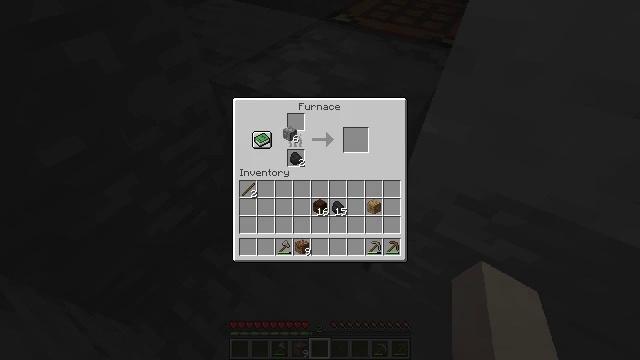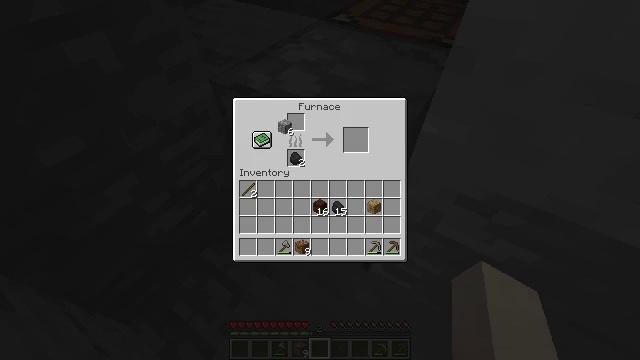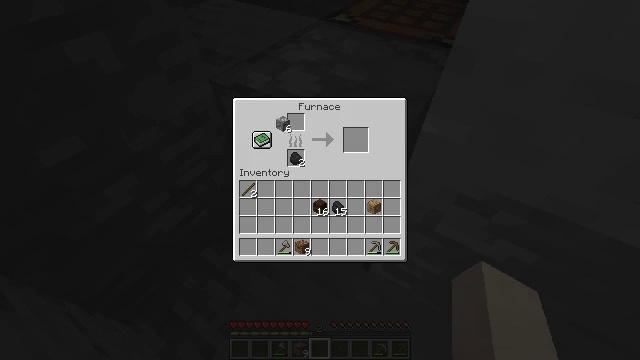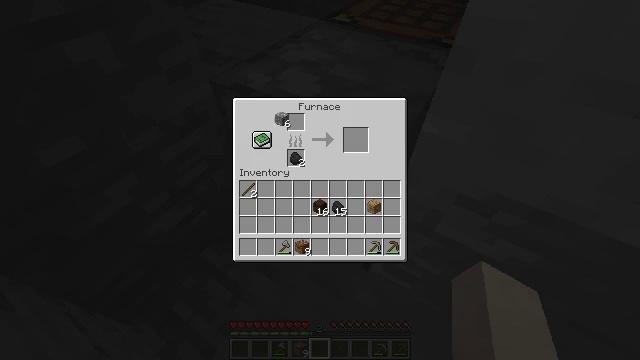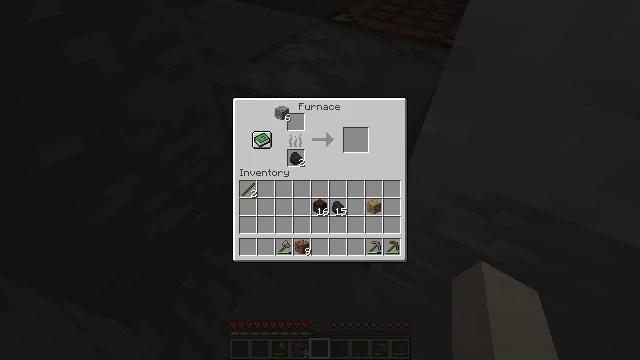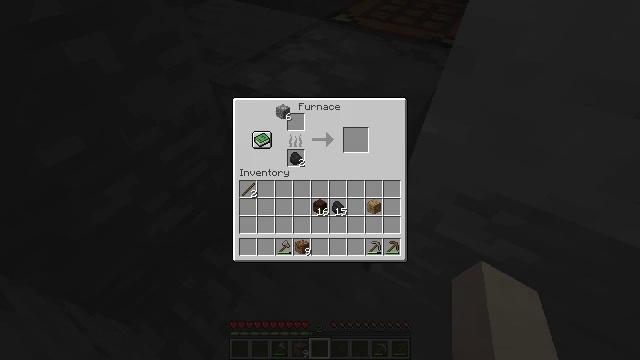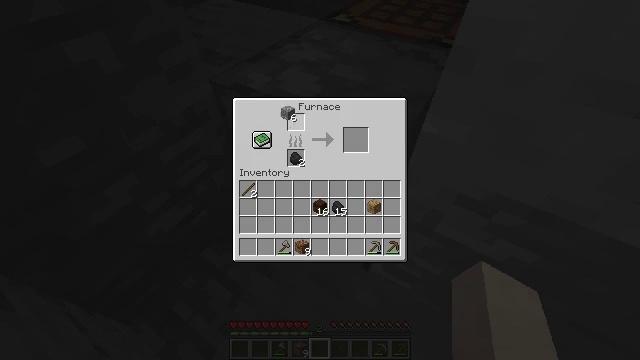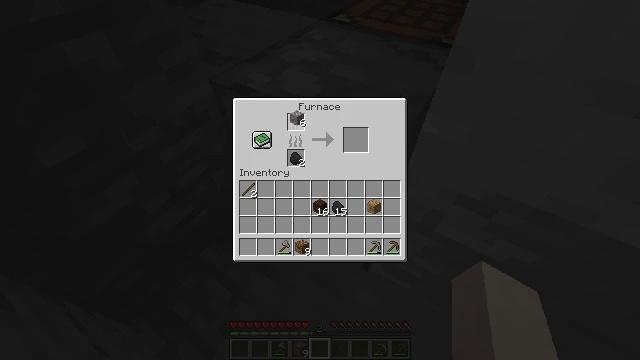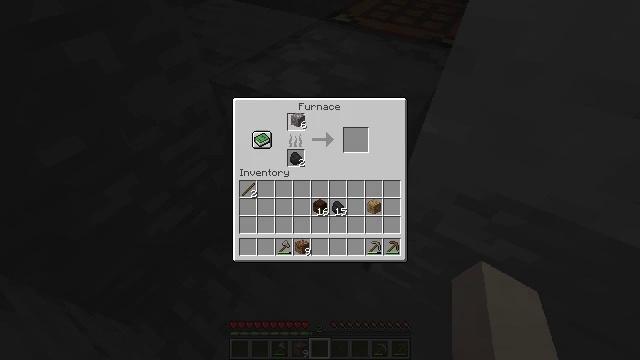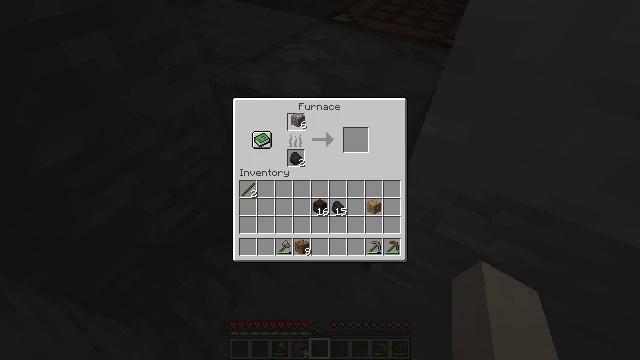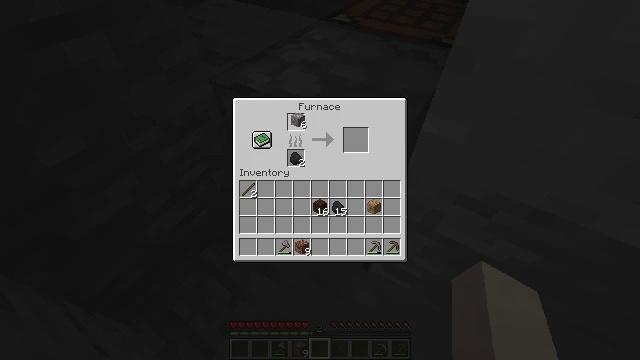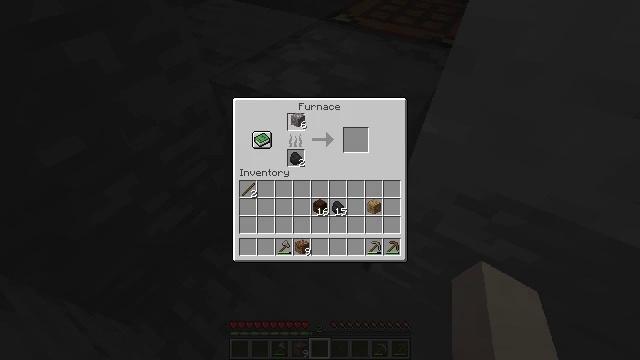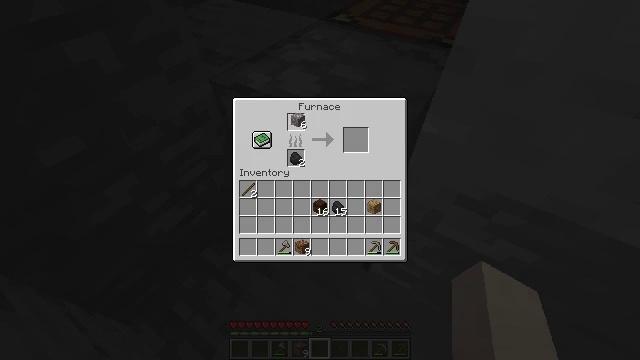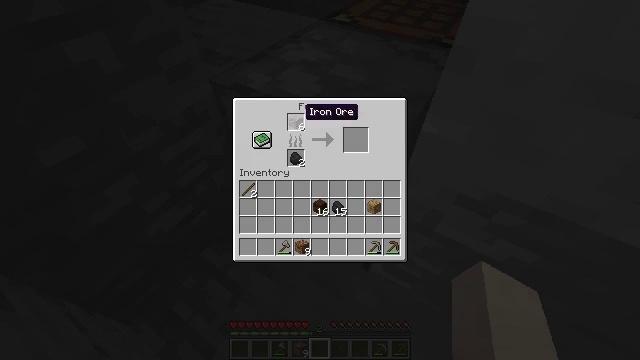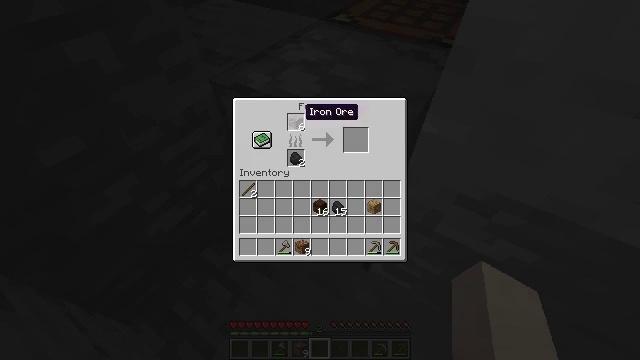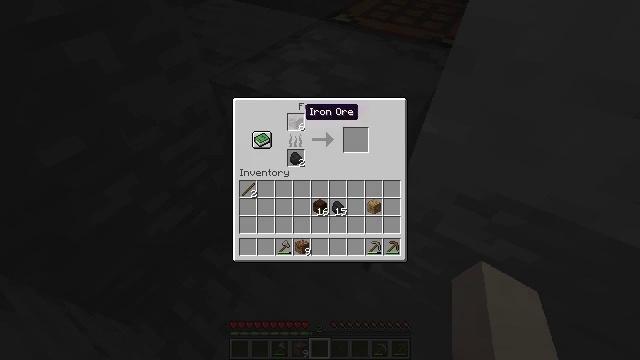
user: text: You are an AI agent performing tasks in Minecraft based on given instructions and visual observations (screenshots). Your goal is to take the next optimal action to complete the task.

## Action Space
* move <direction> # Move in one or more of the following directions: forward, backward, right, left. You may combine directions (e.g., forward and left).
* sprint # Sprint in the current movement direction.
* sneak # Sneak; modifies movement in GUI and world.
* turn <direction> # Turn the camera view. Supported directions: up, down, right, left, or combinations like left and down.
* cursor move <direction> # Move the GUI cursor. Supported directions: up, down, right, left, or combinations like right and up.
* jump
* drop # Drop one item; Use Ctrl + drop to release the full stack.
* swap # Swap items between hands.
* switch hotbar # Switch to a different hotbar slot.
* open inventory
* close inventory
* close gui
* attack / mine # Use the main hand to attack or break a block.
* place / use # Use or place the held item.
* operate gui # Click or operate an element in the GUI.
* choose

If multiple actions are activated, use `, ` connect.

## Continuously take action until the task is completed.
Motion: motion action
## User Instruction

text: Make dark oak planks from dark oak logs.
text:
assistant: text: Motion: cursor move up
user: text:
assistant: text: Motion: no_op
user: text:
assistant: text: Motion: no_op
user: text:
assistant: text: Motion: no_op
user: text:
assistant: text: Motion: no_op
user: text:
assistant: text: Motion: no_op
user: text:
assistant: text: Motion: cursor move right
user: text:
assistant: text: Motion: no_op
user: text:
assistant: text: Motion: no_op
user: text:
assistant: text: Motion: operate gui
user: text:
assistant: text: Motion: operate gui
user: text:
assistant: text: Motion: operate gui
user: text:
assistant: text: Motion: no_op
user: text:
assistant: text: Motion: no_op
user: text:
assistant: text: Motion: no_op
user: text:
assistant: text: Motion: no_op
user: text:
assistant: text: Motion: no_op
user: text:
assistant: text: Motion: cursor move right and down
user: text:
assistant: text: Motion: cursor move right and down
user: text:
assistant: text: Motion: cursor move right and down
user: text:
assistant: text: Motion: cursor move right and down
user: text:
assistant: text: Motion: no_op
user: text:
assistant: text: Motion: no_op
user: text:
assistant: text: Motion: no_op
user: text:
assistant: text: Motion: no_op
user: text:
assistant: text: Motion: no_op
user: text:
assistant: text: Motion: no_op
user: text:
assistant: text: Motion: no_op
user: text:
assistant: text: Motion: no_op
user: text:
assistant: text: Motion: no_op